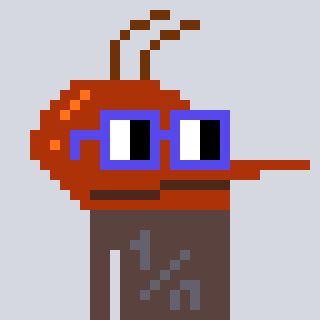
a pixel art character with square blue glasses, a mosquito-shaped head and a darkbrown-colored body on a cool background